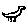
Label: bird